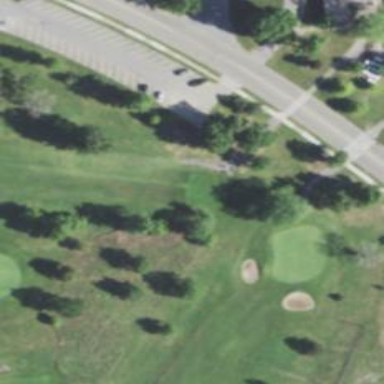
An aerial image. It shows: Golf tee.